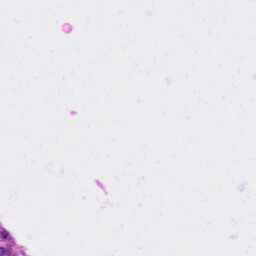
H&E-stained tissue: Skin